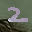
Label: 2